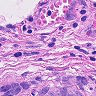
Metastatic tissue present: no